Question: I'm writing a service-based server for a project I'm working on, which is written in Go and uses Protocol Buffers for inter-service communication. Everything was working fine until I added protocols named 'DeviceRequest' and 'DeviceResponse', now the compiler can't find them, while the go source of the protocol exists and is set up in my 'GOPATH'. WebStorm also finds them, but for some reason the compiler doesn't. The strange thing is that old protocols of which the Go source doesn't exist anymore do work (Webstorm also does not recognize them), see these screenshots
I've tried deleting the files in my 'GOPATH', but that didn't work. My guess is that 'go' is using some kind of cache memory but I couldn't find anything about that online.
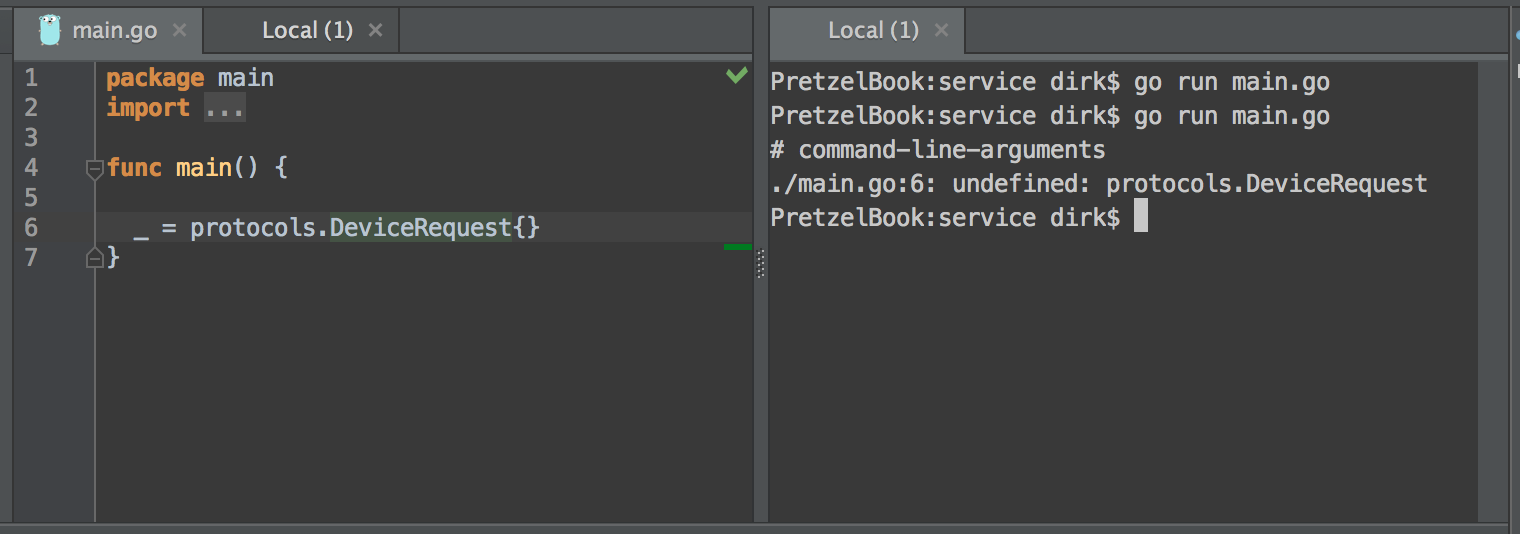
Answer: Protocol buffers are not compiled automatically into Go code unless you have a third party tool that does this. The protoc tool that is part of Protocol Buffers would be used to create the Go implementation of the .proto files. The output should reside in your $GOPATH/src. The .a files would be stored under $GOPATH/pkg. The code completion looks at the $GOPATH/pkg whereas the "go" tool would look in $GOPATH/src for anything that had changed.
Remove the contents of $GOPATH/pkg and then run "go install" to recreate the .a files.